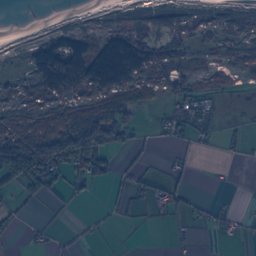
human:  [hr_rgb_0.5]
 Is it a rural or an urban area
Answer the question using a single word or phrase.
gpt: rural

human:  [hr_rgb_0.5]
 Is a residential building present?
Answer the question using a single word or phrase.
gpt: yes

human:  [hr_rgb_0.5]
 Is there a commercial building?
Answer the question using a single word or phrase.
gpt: yes

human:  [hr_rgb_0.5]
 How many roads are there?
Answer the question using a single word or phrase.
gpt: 134

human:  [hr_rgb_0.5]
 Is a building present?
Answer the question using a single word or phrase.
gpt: yes

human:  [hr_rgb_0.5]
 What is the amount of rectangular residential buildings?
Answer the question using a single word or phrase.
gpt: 150

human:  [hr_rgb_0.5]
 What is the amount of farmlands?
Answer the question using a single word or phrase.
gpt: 40

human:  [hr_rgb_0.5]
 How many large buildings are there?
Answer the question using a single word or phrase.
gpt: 0

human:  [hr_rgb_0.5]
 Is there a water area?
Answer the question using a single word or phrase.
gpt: yes

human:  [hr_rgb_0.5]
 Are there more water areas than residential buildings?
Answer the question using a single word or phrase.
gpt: no

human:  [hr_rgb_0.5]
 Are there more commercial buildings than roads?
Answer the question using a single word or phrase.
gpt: no

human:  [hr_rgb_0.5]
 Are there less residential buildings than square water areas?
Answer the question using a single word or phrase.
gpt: no

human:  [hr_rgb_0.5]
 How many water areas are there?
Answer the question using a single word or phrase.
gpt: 27

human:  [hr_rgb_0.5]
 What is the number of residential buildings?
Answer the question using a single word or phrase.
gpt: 196

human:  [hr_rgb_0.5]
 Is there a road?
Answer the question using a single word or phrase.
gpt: yes

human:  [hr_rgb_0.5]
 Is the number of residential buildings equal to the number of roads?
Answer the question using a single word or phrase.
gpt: no

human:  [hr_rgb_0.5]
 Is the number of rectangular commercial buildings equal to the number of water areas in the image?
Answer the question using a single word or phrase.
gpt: no

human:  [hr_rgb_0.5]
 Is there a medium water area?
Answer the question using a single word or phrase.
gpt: yes

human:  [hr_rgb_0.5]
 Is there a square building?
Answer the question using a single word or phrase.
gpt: no

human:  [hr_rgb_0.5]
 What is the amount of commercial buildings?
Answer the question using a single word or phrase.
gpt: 2

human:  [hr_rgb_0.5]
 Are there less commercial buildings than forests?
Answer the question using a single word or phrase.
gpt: yes

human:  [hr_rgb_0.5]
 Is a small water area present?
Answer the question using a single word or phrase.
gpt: yes

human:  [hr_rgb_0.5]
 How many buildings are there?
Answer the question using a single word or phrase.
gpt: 201

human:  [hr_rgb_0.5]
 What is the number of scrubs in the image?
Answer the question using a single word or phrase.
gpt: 43

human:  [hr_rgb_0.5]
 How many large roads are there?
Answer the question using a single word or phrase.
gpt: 0

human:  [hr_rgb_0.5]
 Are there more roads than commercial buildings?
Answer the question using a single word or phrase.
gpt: yes

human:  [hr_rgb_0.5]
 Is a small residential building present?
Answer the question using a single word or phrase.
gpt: yes

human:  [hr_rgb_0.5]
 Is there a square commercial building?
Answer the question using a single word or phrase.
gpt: no

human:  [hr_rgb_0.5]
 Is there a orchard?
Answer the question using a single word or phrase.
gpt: yes

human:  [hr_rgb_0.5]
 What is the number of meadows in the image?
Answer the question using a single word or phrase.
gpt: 1

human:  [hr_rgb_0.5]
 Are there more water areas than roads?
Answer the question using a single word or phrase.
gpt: no

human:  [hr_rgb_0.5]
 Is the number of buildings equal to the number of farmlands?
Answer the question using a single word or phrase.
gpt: no

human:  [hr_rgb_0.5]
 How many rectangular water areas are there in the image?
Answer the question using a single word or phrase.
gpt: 9

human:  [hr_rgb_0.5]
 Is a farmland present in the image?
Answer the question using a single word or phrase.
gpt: yes

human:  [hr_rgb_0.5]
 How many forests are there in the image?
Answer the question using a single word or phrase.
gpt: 250

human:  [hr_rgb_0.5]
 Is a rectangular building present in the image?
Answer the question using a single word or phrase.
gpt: yes

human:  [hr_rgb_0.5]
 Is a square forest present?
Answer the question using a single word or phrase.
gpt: yes

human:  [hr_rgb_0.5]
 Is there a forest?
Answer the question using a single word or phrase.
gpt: yes

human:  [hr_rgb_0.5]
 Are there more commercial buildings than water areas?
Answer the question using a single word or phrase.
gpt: no

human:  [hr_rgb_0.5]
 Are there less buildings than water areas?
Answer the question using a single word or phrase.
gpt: no

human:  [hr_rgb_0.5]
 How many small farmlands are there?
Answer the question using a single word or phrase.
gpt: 0

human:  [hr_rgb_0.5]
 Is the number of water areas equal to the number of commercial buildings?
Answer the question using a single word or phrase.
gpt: no

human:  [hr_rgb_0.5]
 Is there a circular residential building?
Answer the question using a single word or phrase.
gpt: no

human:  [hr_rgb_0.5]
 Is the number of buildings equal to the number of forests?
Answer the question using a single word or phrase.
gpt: no

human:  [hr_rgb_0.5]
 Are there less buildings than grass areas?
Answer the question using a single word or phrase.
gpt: no

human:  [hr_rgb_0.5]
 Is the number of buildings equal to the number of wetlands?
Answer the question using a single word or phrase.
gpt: no

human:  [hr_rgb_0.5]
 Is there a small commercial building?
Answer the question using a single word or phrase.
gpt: yes

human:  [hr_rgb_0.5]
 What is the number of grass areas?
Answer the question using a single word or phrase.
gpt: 79

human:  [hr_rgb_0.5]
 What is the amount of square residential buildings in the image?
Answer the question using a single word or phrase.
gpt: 0

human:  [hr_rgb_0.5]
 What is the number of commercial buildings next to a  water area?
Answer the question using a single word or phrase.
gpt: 2

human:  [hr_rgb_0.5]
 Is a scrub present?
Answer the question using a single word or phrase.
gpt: yes

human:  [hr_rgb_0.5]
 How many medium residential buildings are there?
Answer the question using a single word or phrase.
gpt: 4

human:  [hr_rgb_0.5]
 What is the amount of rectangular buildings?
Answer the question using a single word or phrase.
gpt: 154

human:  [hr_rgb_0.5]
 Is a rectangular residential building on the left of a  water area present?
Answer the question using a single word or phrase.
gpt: yes

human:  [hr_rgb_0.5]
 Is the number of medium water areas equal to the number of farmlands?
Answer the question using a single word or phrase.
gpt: no

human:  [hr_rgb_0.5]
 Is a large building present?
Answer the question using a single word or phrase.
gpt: no

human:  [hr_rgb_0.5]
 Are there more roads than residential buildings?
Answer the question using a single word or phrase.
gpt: no

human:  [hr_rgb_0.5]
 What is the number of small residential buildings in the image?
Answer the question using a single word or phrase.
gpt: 192

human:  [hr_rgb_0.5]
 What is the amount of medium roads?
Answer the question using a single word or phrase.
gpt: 0

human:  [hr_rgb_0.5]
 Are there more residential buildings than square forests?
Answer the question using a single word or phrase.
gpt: yes

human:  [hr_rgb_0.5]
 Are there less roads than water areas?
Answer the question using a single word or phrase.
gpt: no

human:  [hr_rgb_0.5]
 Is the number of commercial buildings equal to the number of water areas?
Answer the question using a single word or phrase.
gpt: no

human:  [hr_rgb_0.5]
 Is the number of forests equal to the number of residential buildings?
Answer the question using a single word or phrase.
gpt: no

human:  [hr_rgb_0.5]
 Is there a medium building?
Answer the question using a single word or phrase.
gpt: yes